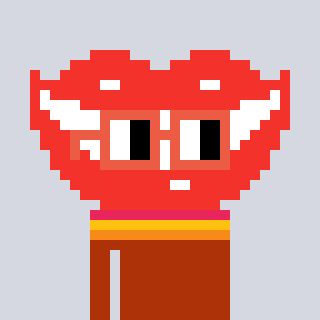
a pixel art character with square orange glasses, a smile-shaped head and a hotbrown-colored body on a cool background